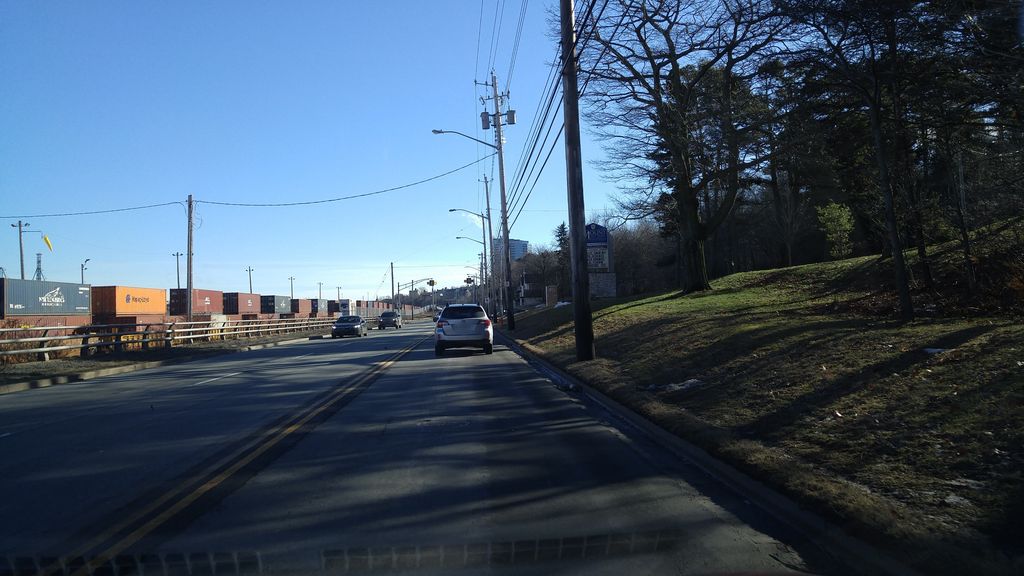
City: halifax